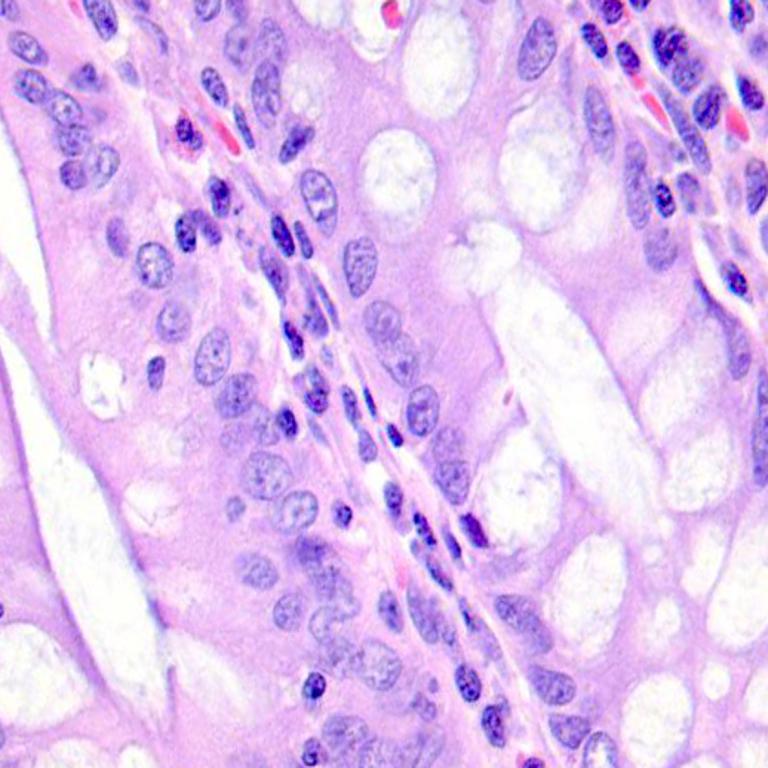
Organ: colon
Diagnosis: benign